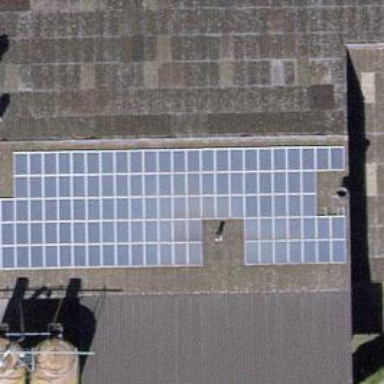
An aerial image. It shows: Solar power generator.